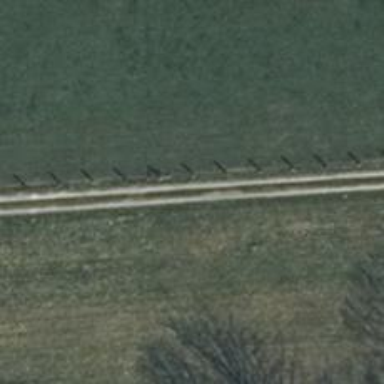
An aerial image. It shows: Sandy track with grade 4 tracktype.